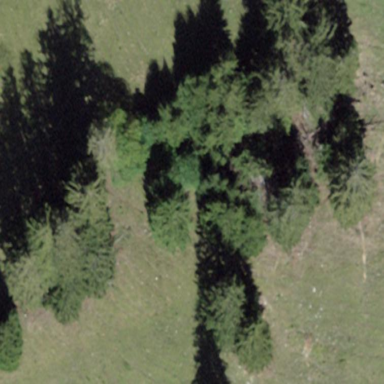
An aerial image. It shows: Forest area.